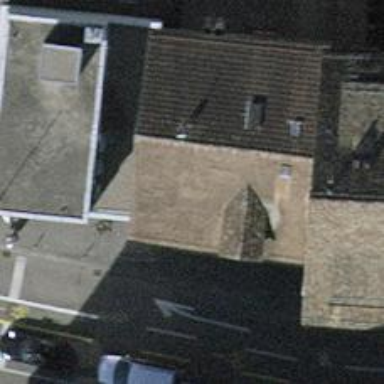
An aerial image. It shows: Strip club.